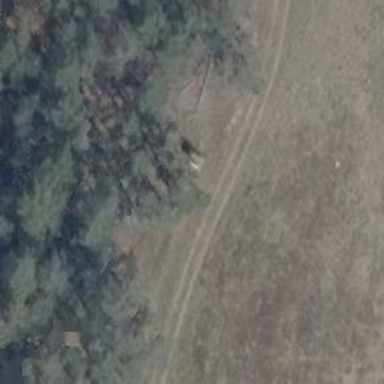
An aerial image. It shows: Hunting stand.